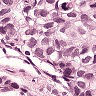
Metastatic tissue present: yes